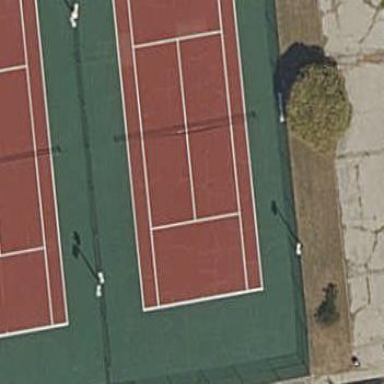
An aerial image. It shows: Tennis court in leisure pitch.